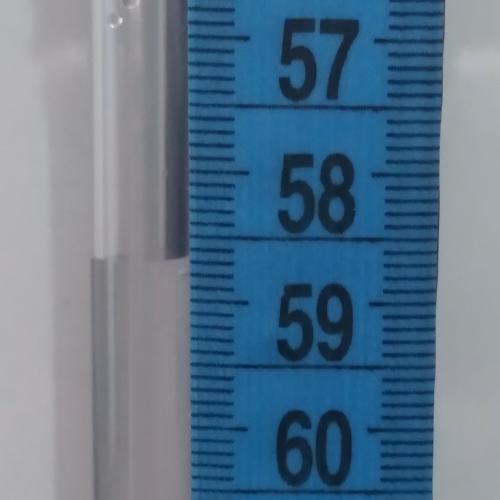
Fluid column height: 58.7 cm